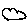
Label: cloud